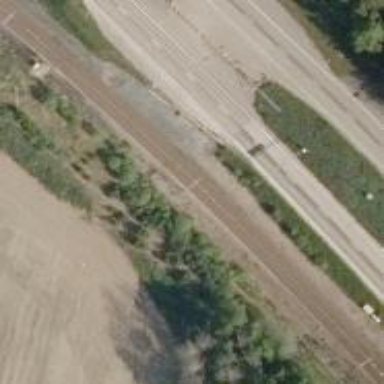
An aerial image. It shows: Railway track with continuous electrified contact lines.